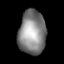
Tissue: lung
Cell type: Epithelial cells
Senescence score: 0.1962
Nuclear area (px): 1172
Mean DAPI intensity: 133.83